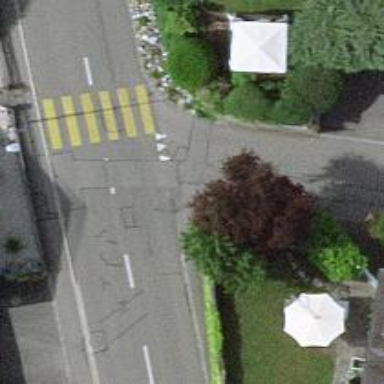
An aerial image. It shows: Zebra crossing on the road.